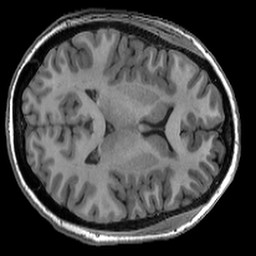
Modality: T1w
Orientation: axial
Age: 23
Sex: female
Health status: ill
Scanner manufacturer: ge
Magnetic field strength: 3 T
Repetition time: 0.008164 s
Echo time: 0.003184 s